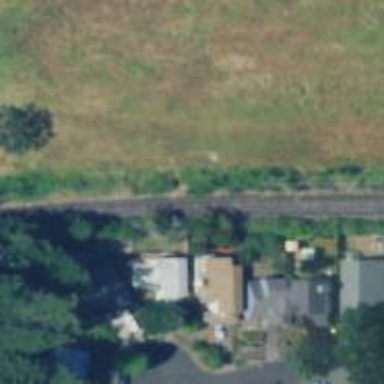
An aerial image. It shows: Abandoned railway.